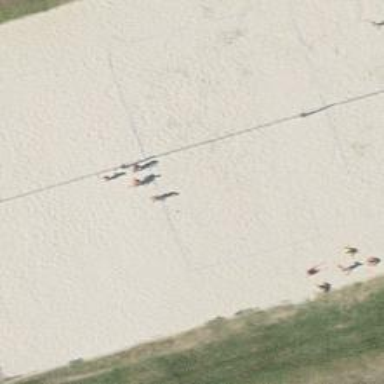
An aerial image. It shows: Beach volleyball pitch for leisure land.